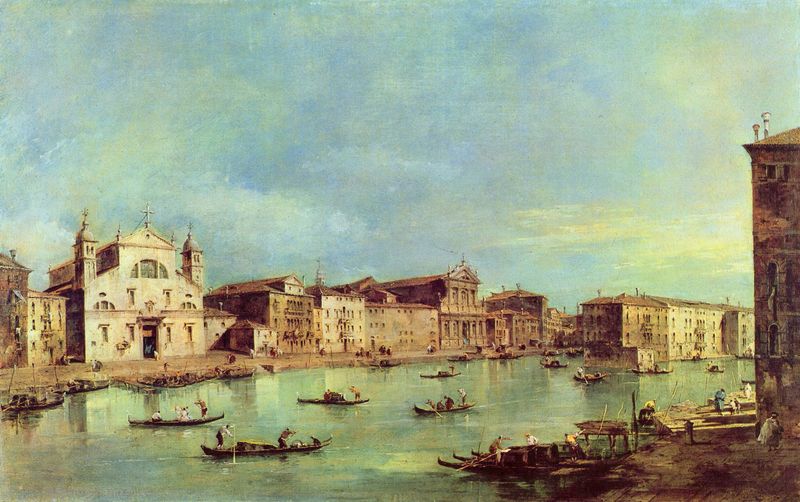
Titel: Vedute des Canal Grande zwischen Santa Lucia und der Scalzi
Künstler: Francesco de' Guardi
Standort: Madrid
Institution: Fundación Colección Thyssen-Bornemisza
Schlagwörter: blau, gemälde, himmel, meer, schatten, wasser, weiß, wolken, fluss, gelb, grün, landschaft, menschen, ocker, stadt, ufer, braun, fenster, grau, licht, männer, tür, türkis, haus, beige, leute, barock, häuser, morgen, regenhimmel, spiegelung, kanal, kirche, rauch, sonne, rokoko, boot, boote, kahn, ruder, schornstein, schiffe, sommer, strand, biegung, fassade, fassaden, italien, vedute, venedig, dächer, giebel, nebel, treiben, beleuchtung, hafen, kähne, anleger, masten, arches, architecture, blue, church, hat, men, oil, palace, people, white, window, women, figures, green, old, painting, windows, woman, yellow, ruderer, oil painting, reflection, brown, kirchen, straßen, kreuz, türmchen, türme, palast, palazzi, canale, cloud, clouds, man, roman, sky, verkehr, boat, building, house, lake, landscape, sea, shore, water, houses, reflections, roofs, tower, etagen, light, river, stockwerke, palazzo, cross, plaster, beach, boats, seascape, town, canaletto, lagune, italy, basilika, city, human, ruderboote, bogenfenster, cathedral, ecktürme, botte, paläste, buildings, facade, italian, mansion, venice, staken, canale grande, art, gondel, gondeln, gondoliere, gondolieri, canal, canal grande, harbor, grande, beschienen, ships, shading, shade, shadows, cityscape, fishermen, fishing, blue sky, south, work, bank, humans, port, row, hausecke, poor, venetian, towers, heads, vis a vis, bodys, europe, kanale grande, riverside, chiesa, trade, guardi, cream, francesco guardi, gongolierre, guidecca, lkanal, stocherkähne, rooftops, shades, stucco, traffic, busy, boaters, rowing, dock, merchants, air, gondola, gondolas, grand canal, pier, commerce, canals, waterway, soft, barges, riverscape, channel, punt, built environment, venic, venezianer, oars, clear, blye, fisher, boatmen, boating, amsterdam, waterfront, caneletto, canelleto, gondalas, swim, row boat, deck, paddle, chatedral, cruise, clear sky, venezia, gondolere, quay, giudecca, skies, warf, water taxi, gondolier, rowers, longboat, womne, sailers, busy river, boat riding, riverside city, civilisation, homo sapiens, gondoliers, oarsmen, ventutte, venetzia, rivermen